Question: Is there any simple (or not) algorithm that is capable of creating polygons from closed path?
Assume w have following path:
'''
0,0; 2,0, 2,1; 1,1;
1,2; 2,2; 2,3; 0,3;
'''
I need to be able to create polygon indexes for OpenGL vertex buffer. Language I'm using is C#.
Someone suggested me Convex Hull, but it's not the thing I'm looking for, cause I have a shape already. I know that this could be a trivial issue, but seriously, I can't find any description or something to point mi in the right direction.
Edit:
Answer 1 suggest to select a point and connect it to other not connected points, this works fine for presented in answer shape but it will not work for shape i posted, shape above looks like this:

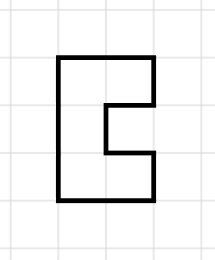
Answer: Converting to triangles is either easy or hard, depending on what your requirements are and how well you want to do it.
If your polygon is convex, the easiest way is to use 'GL_TRIANGLES' with the indicies
'''
0, 1, 2, 0, 2, 3, 0, 3, 4, ...
'''
It will look like this:

The situation for concave is more work. An algorithm that also works for concave polygons (not ones with holes!) is the Ear-clipping method, described on <URL>
Things get really interesting when you want a "good" triangulation: avoid skinny or small triangles, reduce number of triangles etc., and then you can trade off quality for speed. I won't go into any advanced algorithms here; searching for polygon triangulation on Google will get you lots of info.
As for normals, if your polygon is planar (it most likely "should" be) then take two non co-incident edges and cross product them (there are two normals and you probably only want one: you need to choose the order in which you cross product (clockwise or anticlockwise) based on the <URL>.